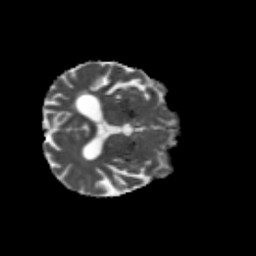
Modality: MD
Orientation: axial
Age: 62
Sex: male
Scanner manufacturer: siemens
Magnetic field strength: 3 T
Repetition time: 4.71 s
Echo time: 0.0906 s